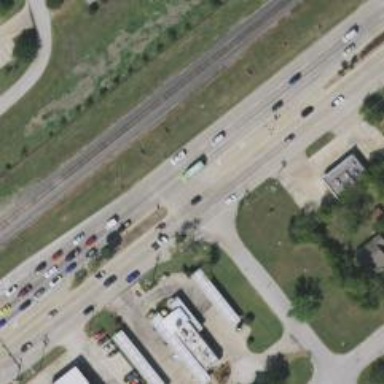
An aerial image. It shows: Primary highway.